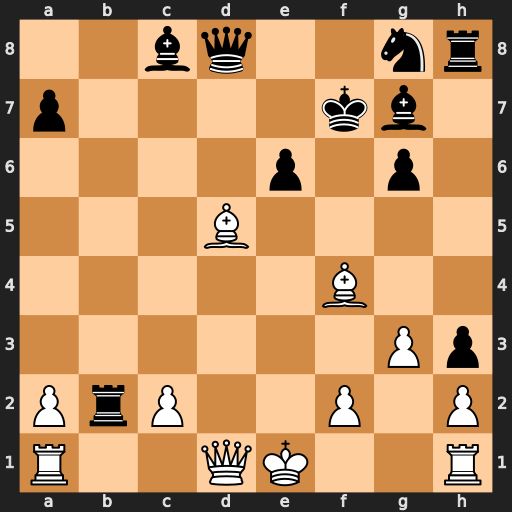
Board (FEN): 2bq2nr/p4kb1/4p1p1/3B4/5B2/6Pp/PrP2P1P/R2QK2R
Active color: w
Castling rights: KQ
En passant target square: -
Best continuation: Bxe6+ Bxe6 Qxd8